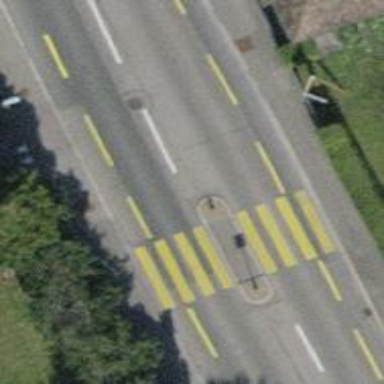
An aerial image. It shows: Marked zebra crossing with island.